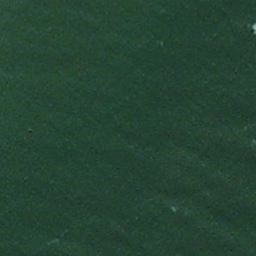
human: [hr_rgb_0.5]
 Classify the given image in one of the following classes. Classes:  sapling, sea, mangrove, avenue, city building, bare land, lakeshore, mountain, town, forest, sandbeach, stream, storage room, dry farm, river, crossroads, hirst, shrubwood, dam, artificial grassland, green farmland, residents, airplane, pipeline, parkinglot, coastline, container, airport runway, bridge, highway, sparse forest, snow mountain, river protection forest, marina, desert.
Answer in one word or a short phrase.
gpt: sea